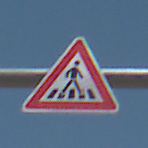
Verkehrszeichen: FussgaengerueberwegLinks
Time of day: Midday
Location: Outdoor (Nature)
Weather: Clear
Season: NotSpecified
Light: Natural